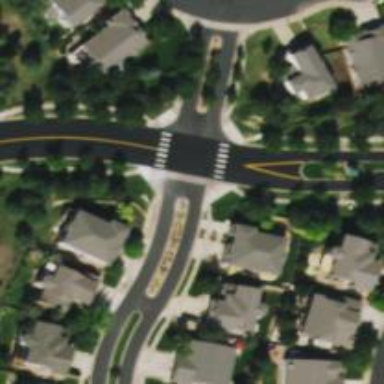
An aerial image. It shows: Marked crossing on footway.